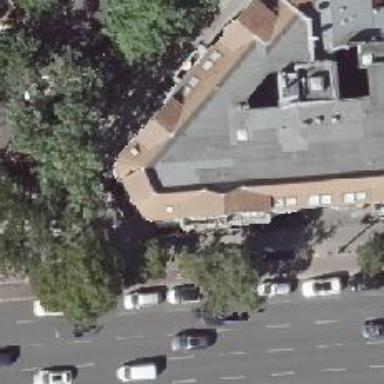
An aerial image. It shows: Restaurant.